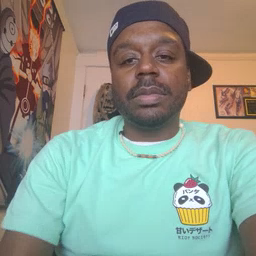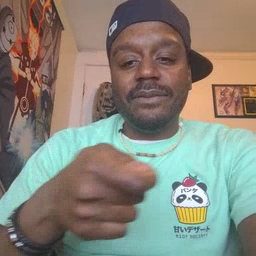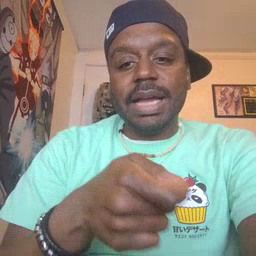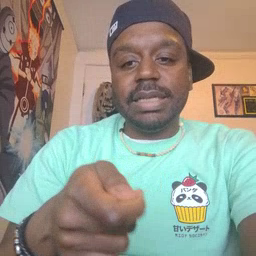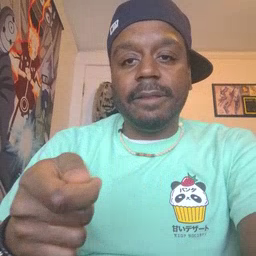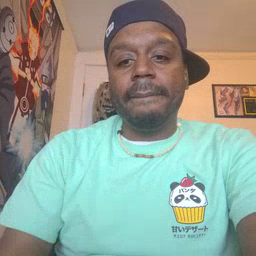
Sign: vacuum